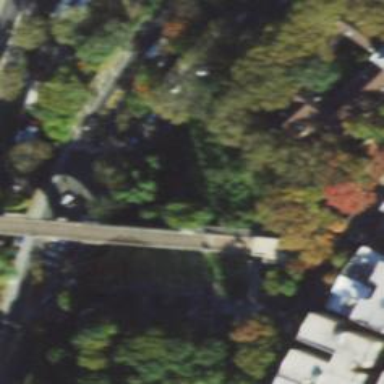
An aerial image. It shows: Path on bridge.